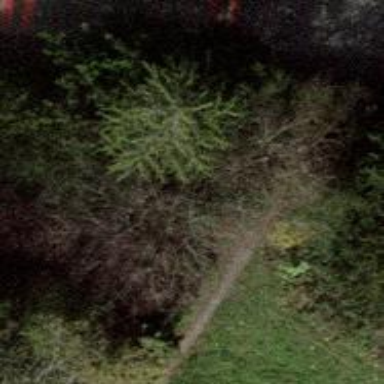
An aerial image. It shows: Evergreen tree with needle-leaved leaves.